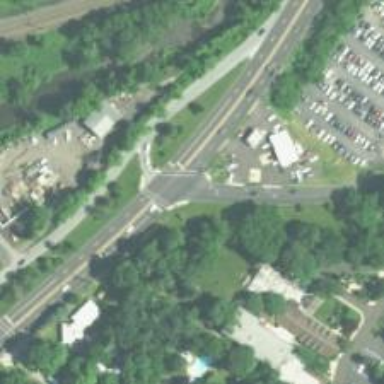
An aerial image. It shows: Marked road crossing.